【题型】解答题　【知识点】解析几何　【难度】easy
已知椭圆$W: \frac{x^2}{a^2} + \frac{y^2}{b^2} = 1(a > b > 0)$，短轴长为$2$，左、右焦点分别为$F_1,F_2$，过点$F_2$的直线$l$与椭圆$W$交于$M,N$两点，其中$M,N$分别在$x$轴上方和下方，$\overrightarrow{MP} = \overrightarrow{PF_1}$，$\overrightarrow{NQ} = \overrightarrow{QF_1}$，直线$PF_2$与直线$MO$交于点$G_1$，直线$QF_2$与直线$NO$交于点$G_2$。

(1) 若$\triangle MNF_1$的周长是$4\sqrt{2}$，求椭圆$W$的方程；

(2) 若$a = \sqrt{2}$，定点$B$在$y$轴的负半轴，过$B$的动直线交椭圆$W$的于点$C,D$，以$CD$为直径的圆恒过$x$轴上方的定点$A$，求点$A$的坐标。
【解答】
【答案】(1) ${\frac{x^2}{2} + y^2 = 1}$

(2) ${A(0,1)}$

【解析】(1) 由题设$|MF_1| + |NF_1| + |MN| = |MF_1| + |MF_2| + |NF_1| + |NF_2| = 4a = 4\sqrt{2}$，

可得$a = \sqrt{2}$，又$2b = 2$，可得$b = 1$，

故椭圆$W$的方程为$\frac{x^2}{2} + y^2 = 1$。

(2) 因为$a = \sqrt{2}$，又$2b = 2$，可得$b = 1$，

故椭圆$W$的方程为$\frac{x^2}{2} + y^2 = 1$。

设$A(s,t)$，$B(0,-m)$，$m > 0$，$t > 0$，

当过点$B$的直线的斜率存在时，设其方程为$y = kx - m$，

联立
$$
\begin{cases}
y = kx - m \\
\frac{x^2}{2} + y^2 = 1
\end{cases}
$$
可得$(1 + 2k^2)x^2 - 4kmx + 2m^2 - 2 = 0$，

所以$x_C + x_D = \frac{4km}{1 + 2k^2}$，$x_Cx_D = \frac{2m^2 - 2}{1 + 2k^2}$。

由题意得$\overrightarrow{AC} \cdot \overrightarrow{AD} = 0$，即$(x_C - s)(x_D - s) + (kx_C - m - t)(kx_D - m - t) = 0$，

所以$(1 + k^2)x_Cx_D - (s + km + kt)(x_C + x_D) + s^2 + (m + t)^2 = 0$。

整理得
$$
2(-1 + s^2 + t^2)k^2 - 4msk + 2m^2 - 2 + (m + t)^2 + s^2 = 0,
$$

由$k$为任意实数，得
$$
\begin{cases}
s^2 + t^2 = 1 \\
4ms = 0 \\
2m^2 - 2 + (m + t)^2 + s^2 = 0
\end{cases}
$$
可得$s = 0, t = 1$，即$A(0,1)$。

当过点$B$的直线的斜率不存在时，$CD$为椭圆的短轴，$A(0,1)$满足条件。

综上，$A(0,1)$。
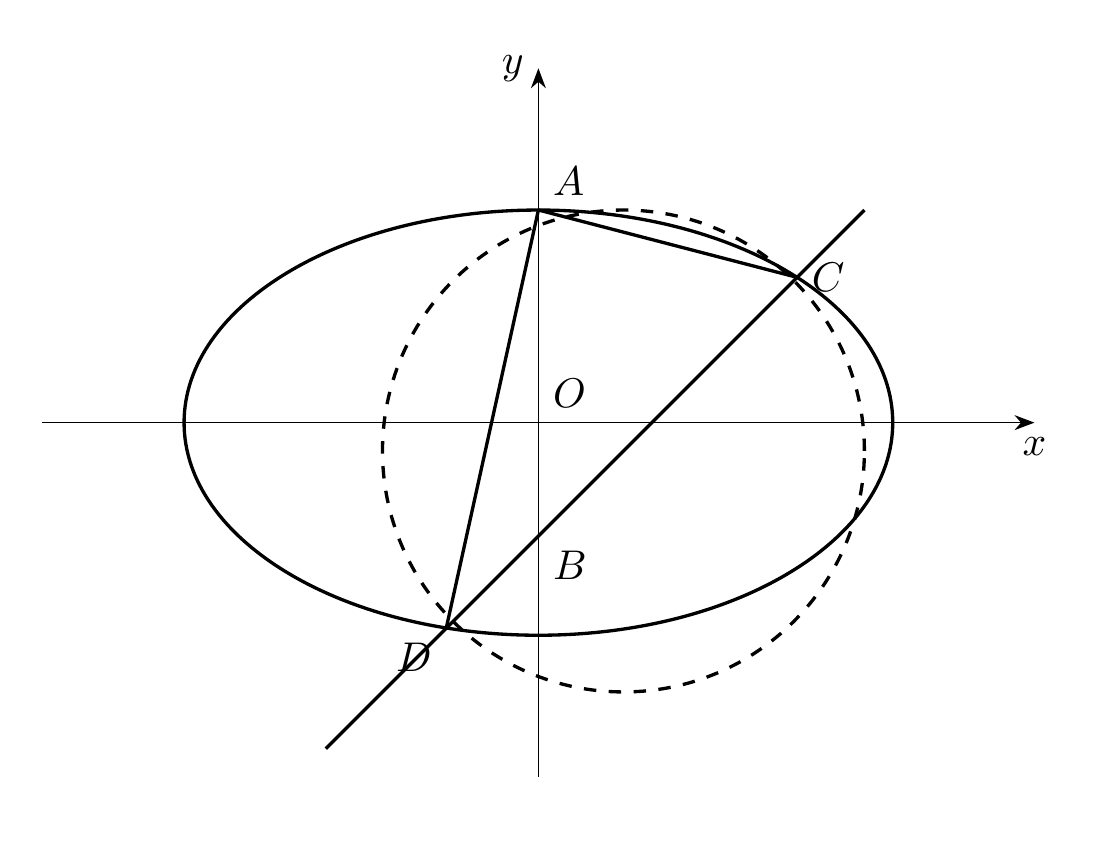